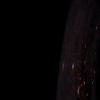
Label: space